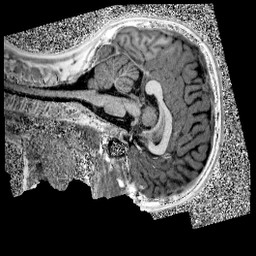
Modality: UNIT1
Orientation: sagittal
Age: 11
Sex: male
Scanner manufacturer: siemens
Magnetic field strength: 3 T
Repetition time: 4 s
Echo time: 0.00299 s